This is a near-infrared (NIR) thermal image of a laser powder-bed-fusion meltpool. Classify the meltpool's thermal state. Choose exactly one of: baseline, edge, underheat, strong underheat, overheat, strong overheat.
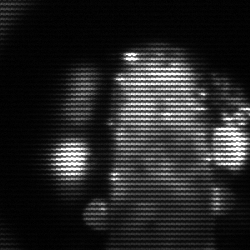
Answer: strong underheat